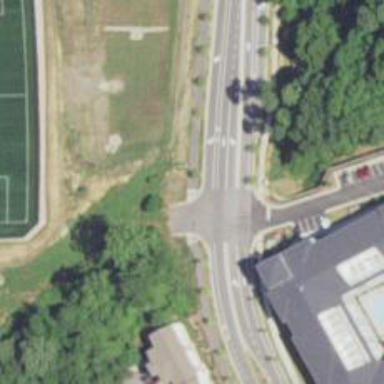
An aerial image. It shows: Asphalt cycleway with unmarked crossing.